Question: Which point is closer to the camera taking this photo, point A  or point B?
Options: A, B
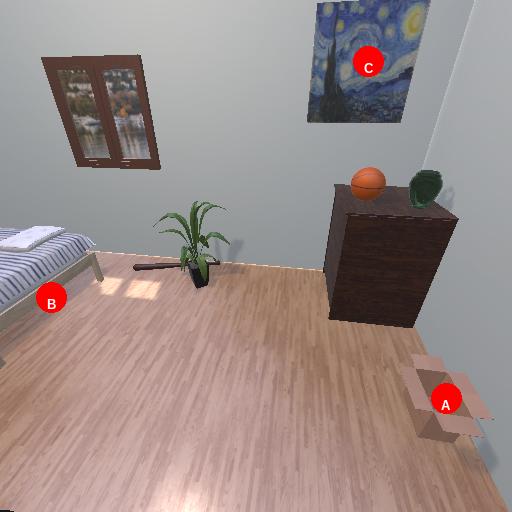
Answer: A